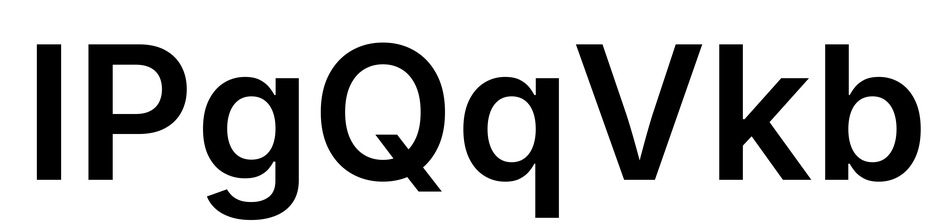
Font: Inter_SemiBold